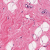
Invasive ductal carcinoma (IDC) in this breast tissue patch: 0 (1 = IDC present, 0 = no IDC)